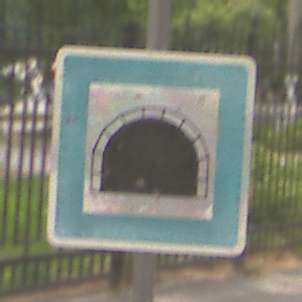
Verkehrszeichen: Tunnel
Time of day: MorningAfternoon
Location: Outdoor (Urban)
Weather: Overcast
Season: NotSpecified
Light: Natural